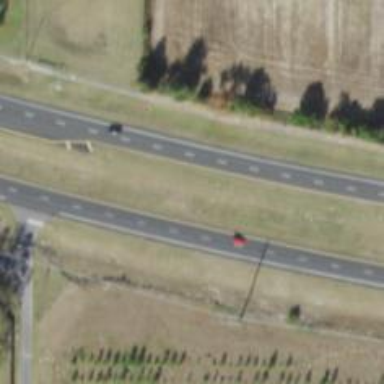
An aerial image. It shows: Asphalt road designated as trunk highway.